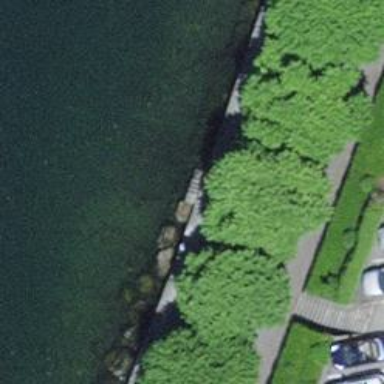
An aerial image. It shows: Blue bench.